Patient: sex F, age 60
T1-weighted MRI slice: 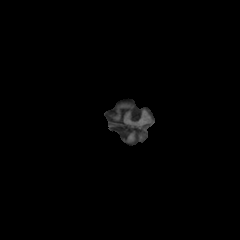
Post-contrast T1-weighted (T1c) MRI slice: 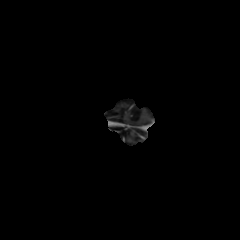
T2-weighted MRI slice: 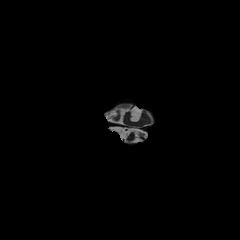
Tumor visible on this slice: no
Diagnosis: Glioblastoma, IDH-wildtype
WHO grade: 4